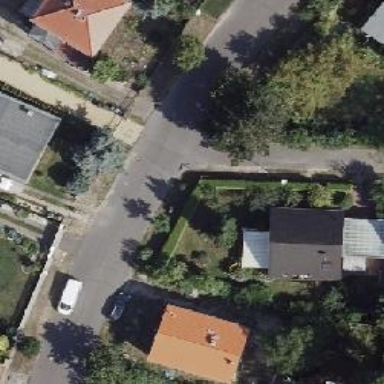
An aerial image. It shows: Residential road with asphalt surface.